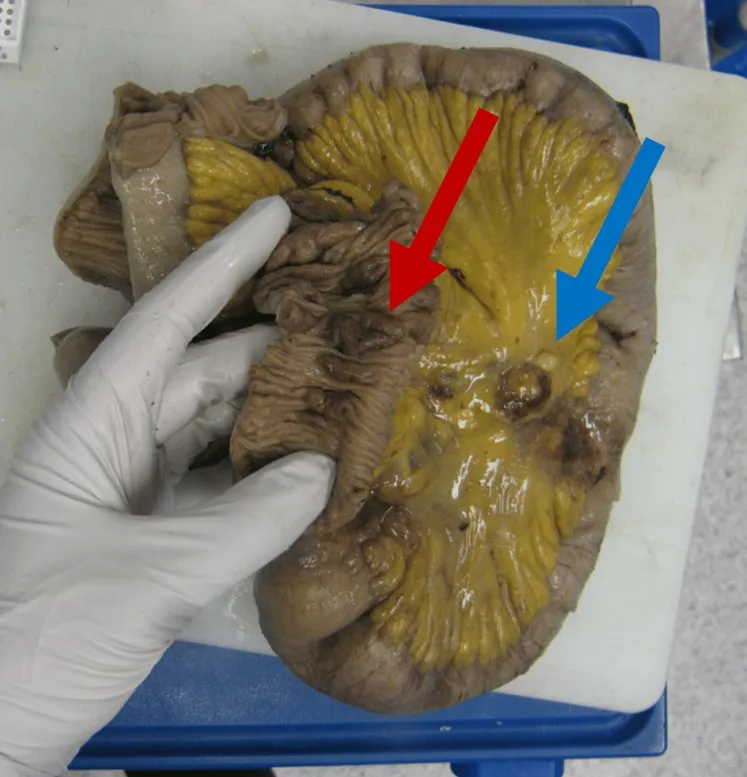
Resected small bowel specimen containing three stenotic circumferential small bowel lesions (one clearly on display: see the red arrow) and multiple enlarged mesenteric lymph nodes (see the blue arrow).
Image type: medical_photograph (other_medical_photograph)